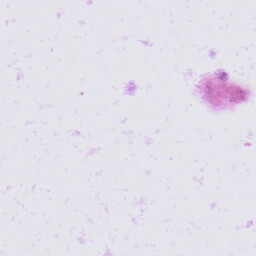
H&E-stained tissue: Skin